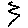
Label: zigzag